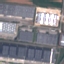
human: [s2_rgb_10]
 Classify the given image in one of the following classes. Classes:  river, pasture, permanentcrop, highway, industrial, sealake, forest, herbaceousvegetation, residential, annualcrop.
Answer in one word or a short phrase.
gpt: Industrial